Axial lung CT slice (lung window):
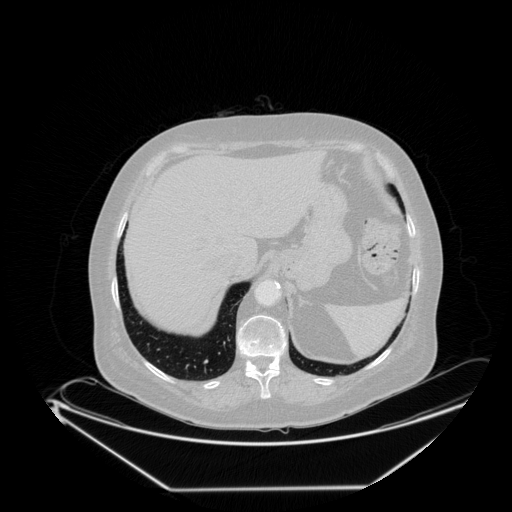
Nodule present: no